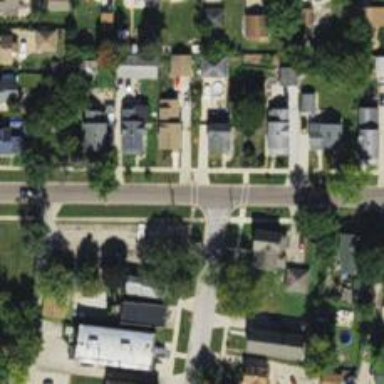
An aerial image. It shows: Residential road with separate asphalt sidewalk.